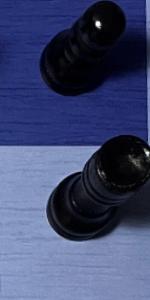
Label: Rook_Black